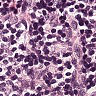
Metastatic tissue present: no